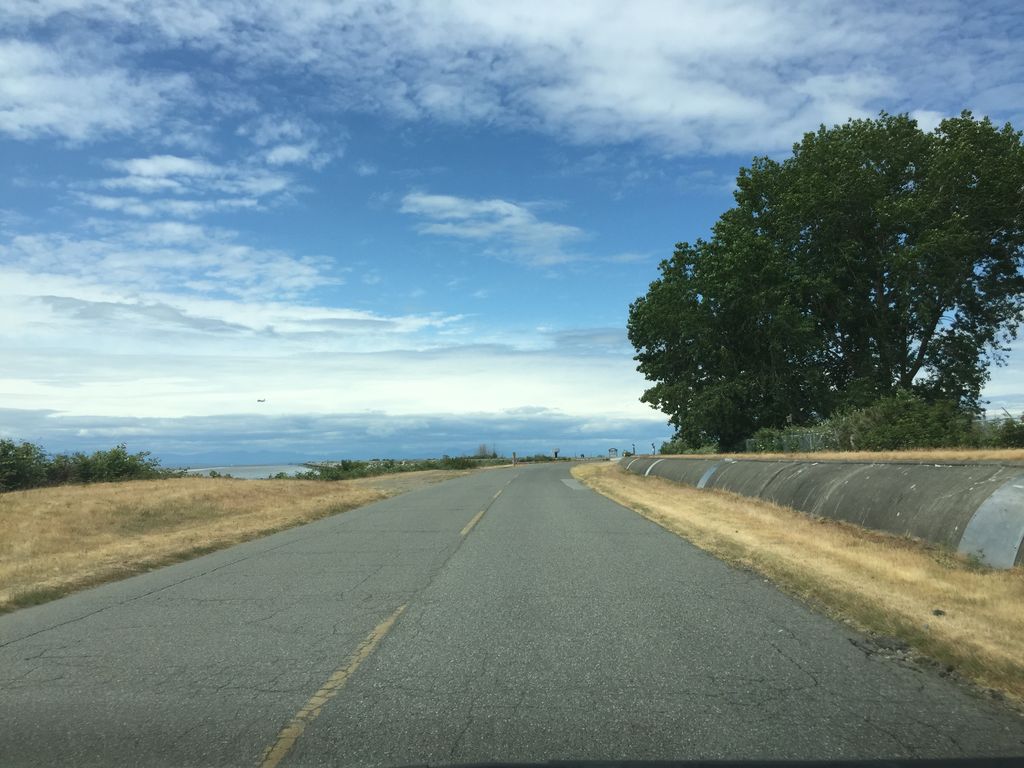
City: vancouver